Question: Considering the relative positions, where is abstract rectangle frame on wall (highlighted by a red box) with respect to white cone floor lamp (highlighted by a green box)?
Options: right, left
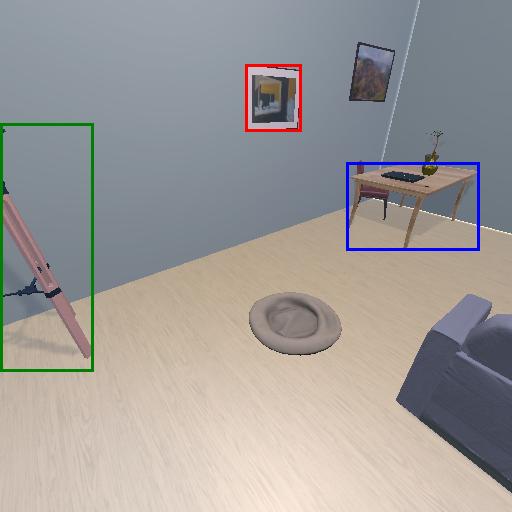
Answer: right